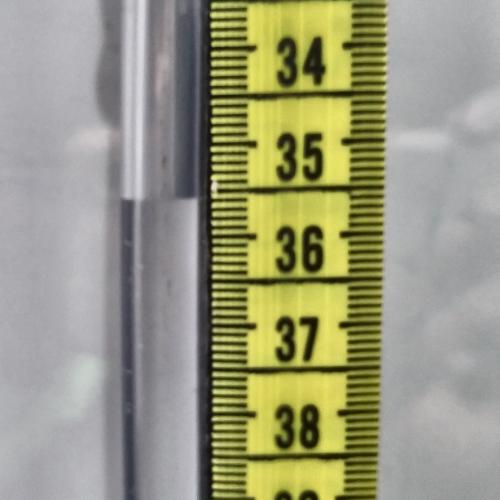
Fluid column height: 35.6 cm